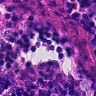
Metastatic tissue present: no